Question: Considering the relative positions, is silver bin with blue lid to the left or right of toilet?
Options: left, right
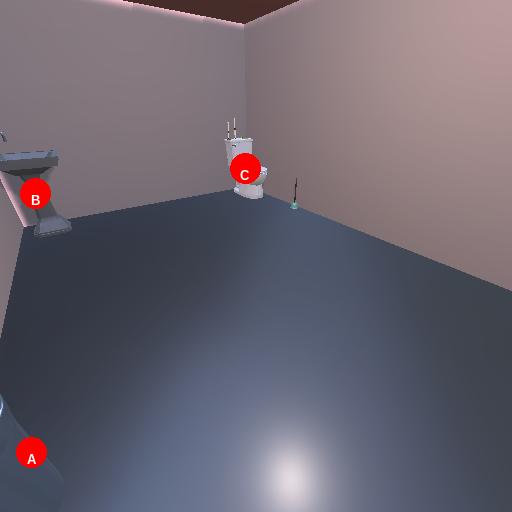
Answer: left